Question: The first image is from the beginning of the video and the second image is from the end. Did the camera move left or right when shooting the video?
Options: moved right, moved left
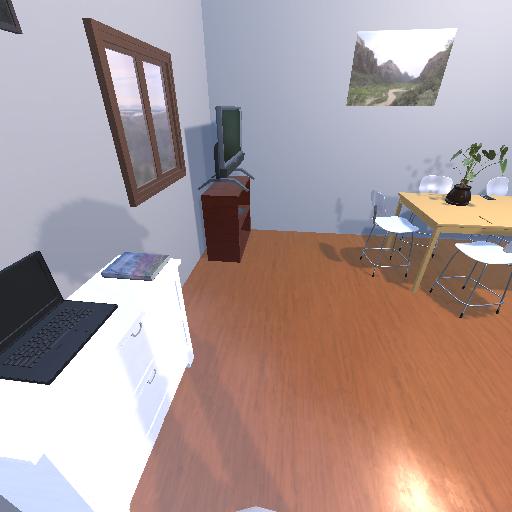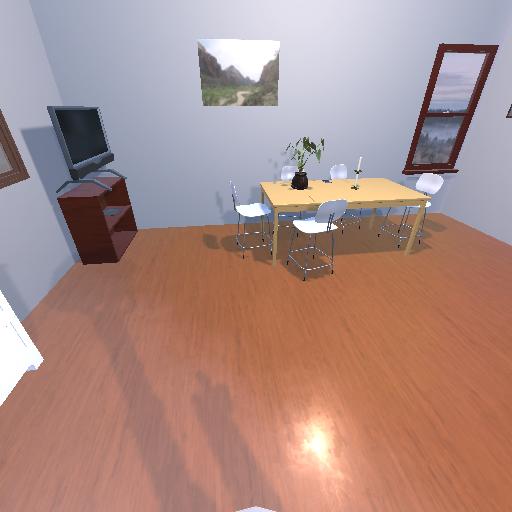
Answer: moved right